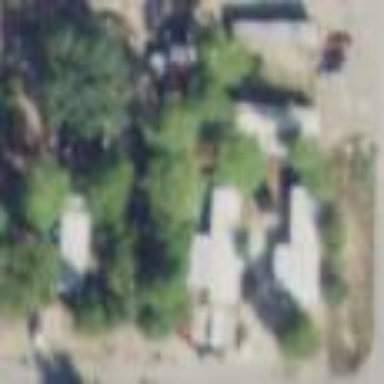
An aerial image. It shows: Residential area designated as trailer park.